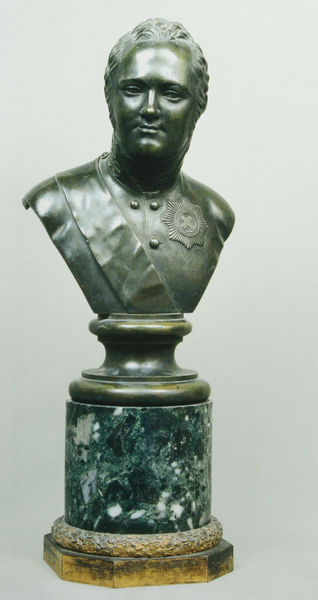
Titel: Büste Zar Alexander I.
Standort: St. Petersburg
Institution: Schloss Pawlowsk
Schlagwörter: blau, kopf, mann, gelb, grün, braun, brust, grau, haar, hell, marmor, mund, nase, schwarz, stirn, säule, weiss, ornament, zylinder, jung, augen, band, gesicht, sockel, stein, bildnis, portrait, porträt, figur, gold, haare, adel, klassizismus, knopf, schulter, schultern, rund, skulptur, statue, schärpe, lächeln, leiste, ausdruck, büste, glanz, halstuch, metall, bildhauerei, bronze, marmorsockel, plastik, plinthe, podest, poliert, marmoriert, knöpfe, knopfleiste, lächelnd, foto, lachen, kanone, messing, fuss, kreuz, denkmal, jugend, militär, uniform, soldat, abzeichen, medallie, offizier, orden, proträt, scherpe, herrscher, arzt, kranz, wellig, jüngling, junger mann, kehle, versonnen, general, kanonen, basis, dorisch, säulenbasis, freundlich, postament, emblem, guss, wulst, gefüge, schärpen, plinte, rundlich, bartlos, standfuss, äderung, frauenbüste, auszeichnung, pausbäckig, bronzebüste, drk, knpf, marmorfuss, marmorier, sherpe, feldherrenbüste